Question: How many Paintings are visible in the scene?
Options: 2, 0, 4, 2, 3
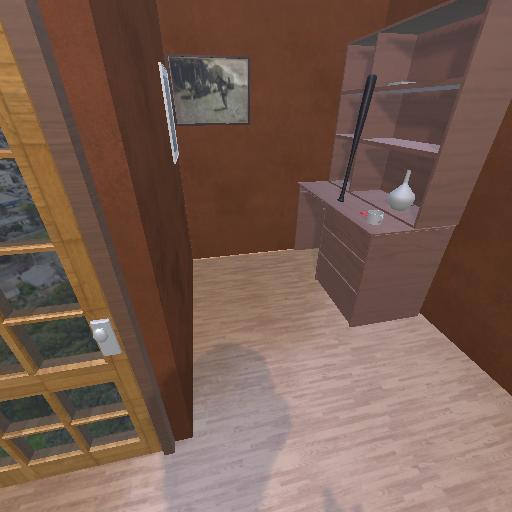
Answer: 2